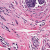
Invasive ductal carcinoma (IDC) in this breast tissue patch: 1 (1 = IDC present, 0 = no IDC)